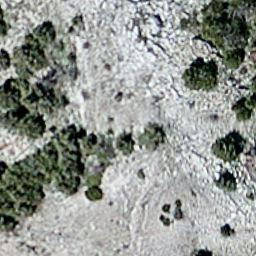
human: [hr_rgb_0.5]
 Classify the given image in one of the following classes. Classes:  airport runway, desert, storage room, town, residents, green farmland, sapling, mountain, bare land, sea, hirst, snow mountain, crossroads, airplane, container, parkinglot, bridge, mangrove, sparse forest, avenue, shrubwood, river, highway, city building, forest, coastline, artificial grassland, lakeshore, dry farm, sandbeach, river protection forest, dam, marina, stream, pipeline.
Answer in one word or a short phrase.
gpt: sparse forest